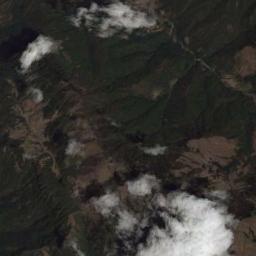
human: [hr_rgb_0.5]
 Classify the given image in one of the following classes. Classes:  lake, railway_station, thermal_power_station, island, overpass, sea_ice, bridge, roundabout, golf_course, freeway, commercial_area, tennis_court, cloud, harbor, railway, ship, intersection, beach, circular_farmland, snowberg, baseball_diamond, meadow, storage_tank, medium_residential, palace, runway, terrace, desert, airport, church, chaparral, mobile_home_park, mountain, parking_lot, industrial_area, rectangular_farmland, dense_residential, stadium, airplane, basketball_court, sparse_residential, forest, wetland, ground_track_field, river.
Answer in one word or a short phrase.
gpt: cloud